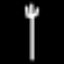
Label: fork